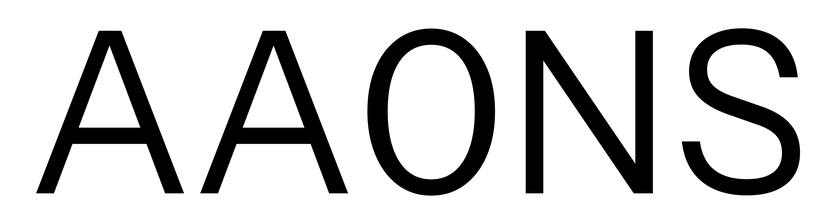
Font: InstrumentSans_Regular